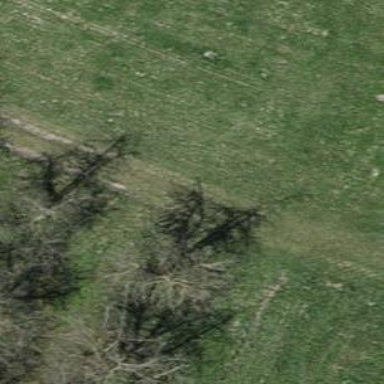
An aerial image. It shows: Grass track with grade5 tracktype.